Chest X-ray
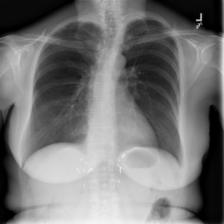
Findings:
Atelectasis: negative
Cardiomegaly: negative
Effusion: negative
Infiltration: negative
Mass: negative
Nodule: negative
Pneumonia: negative
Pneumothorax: negative
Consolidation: negative
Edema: negative
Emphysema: negative
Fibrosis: negative
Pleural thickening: negative
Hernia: negative